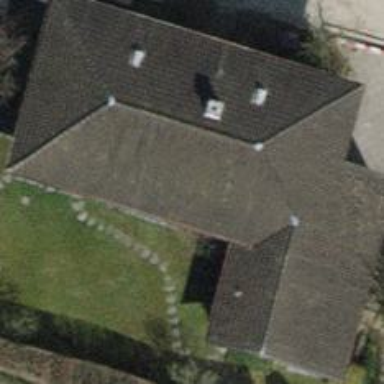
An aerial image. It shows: Hipped roof house.